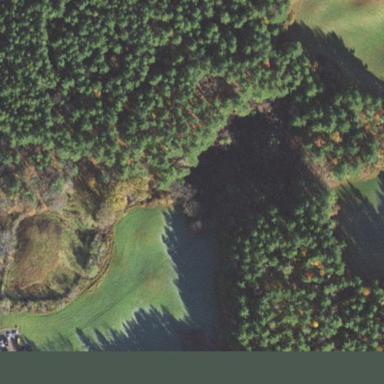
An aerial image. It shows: Nature reserve within woodland area designated for conservation.